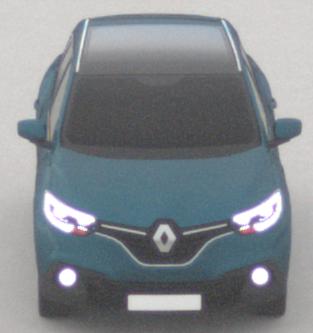
Make: Renault
Model: Kadjar ENERGY TCe 130
Detailed model: Kadjar
Model produced from: 2015/05
Model produced until: 2018/08
Doors: 5
Color: blue
Road condition: dry road
Daytime: morning or afternoon
Contrast: low contrast